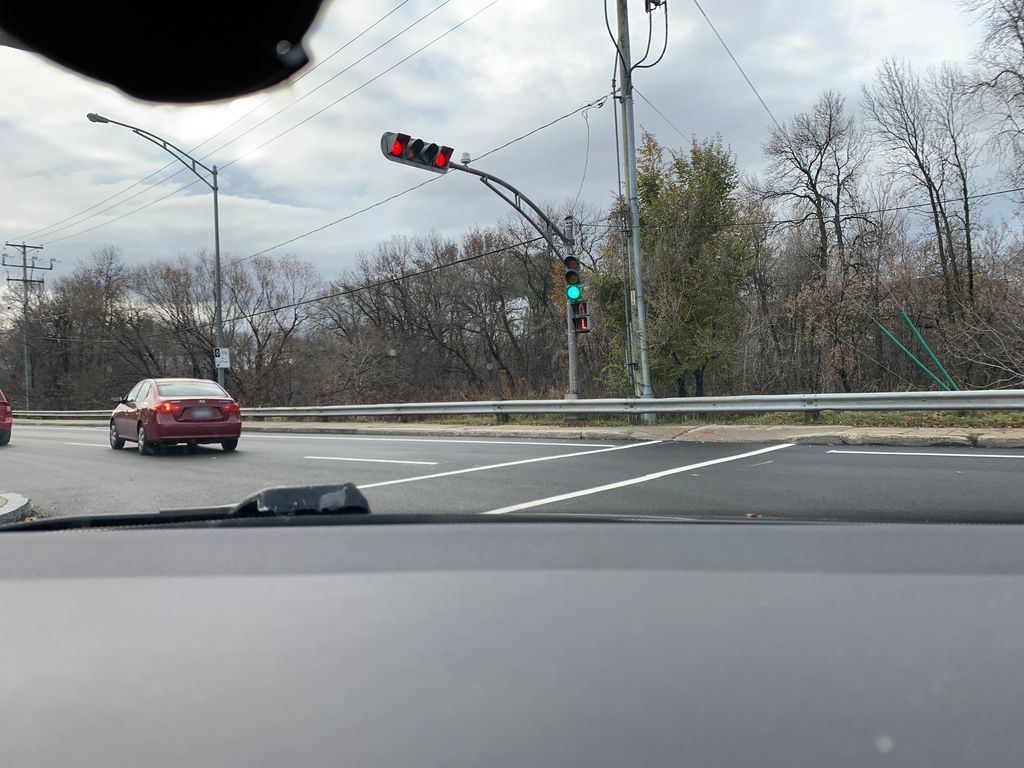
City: quebec_city